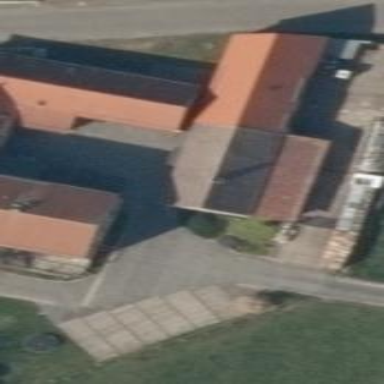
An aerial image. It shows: Hotel building.